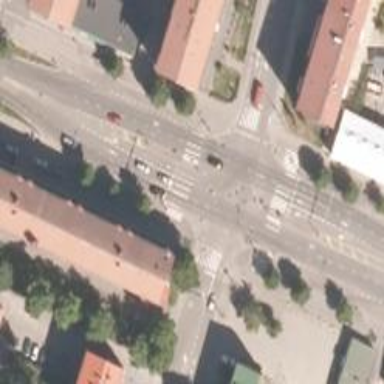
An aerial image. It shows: Railway crossing.